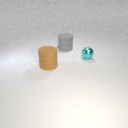
small cyan metal sphere to the right of large gray rubber cylinder